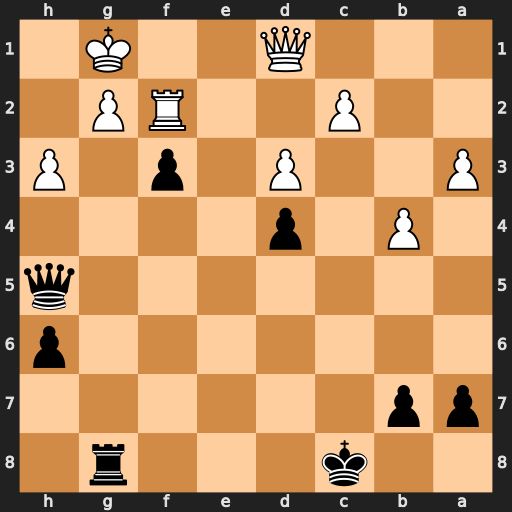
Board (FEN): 2k3r1/pp6/7p/7q/1P1p4/P2P1p1P/2P2RP1/3Q2K1
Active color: b
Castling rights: -
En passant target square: -
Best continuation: Rxg2+ Rxg2 f2+ Kxf2 Qxd1